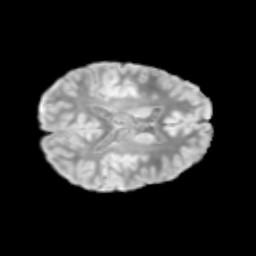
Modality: T2w
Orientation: axial
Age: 11
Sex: female
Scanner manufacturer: siemens
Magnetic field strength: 3 T
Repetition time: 3.8 s
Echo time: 0.07 s